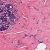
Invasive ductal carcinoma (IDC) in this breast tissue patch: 0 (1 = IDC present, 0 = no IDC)